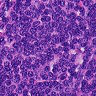
Metastatic tissue present: no